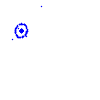
Particle: kaon